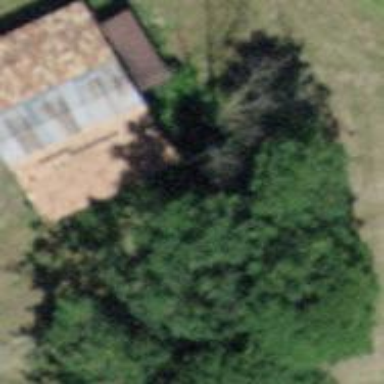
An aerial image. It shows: Rural barn.